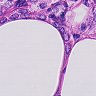
Metastatic tissue present: yes